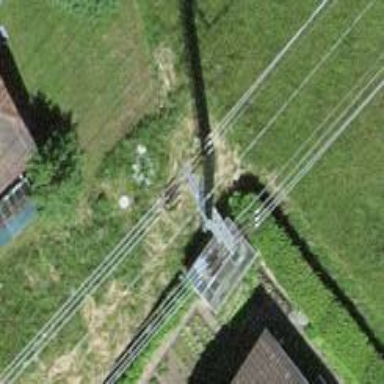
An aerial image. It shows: Power tower.